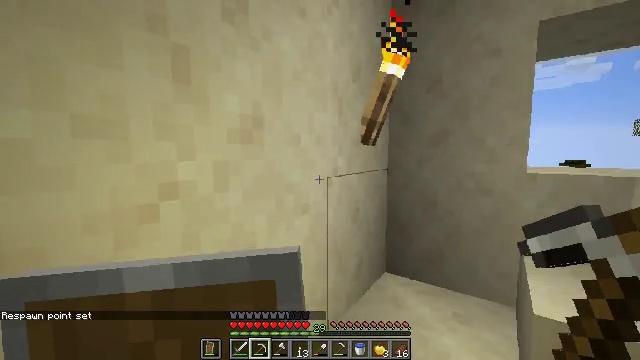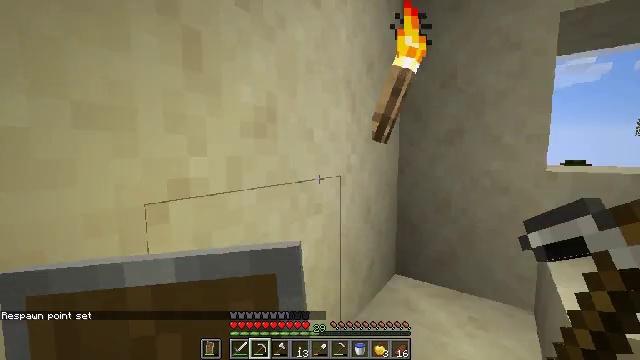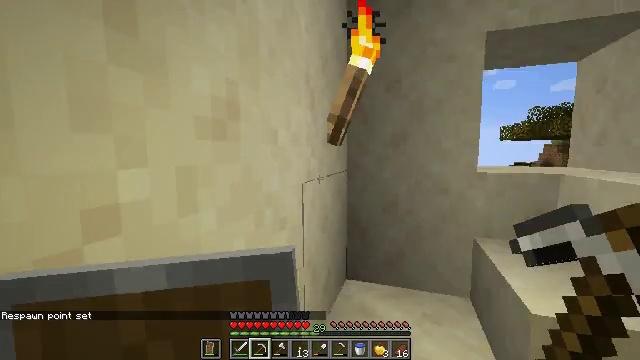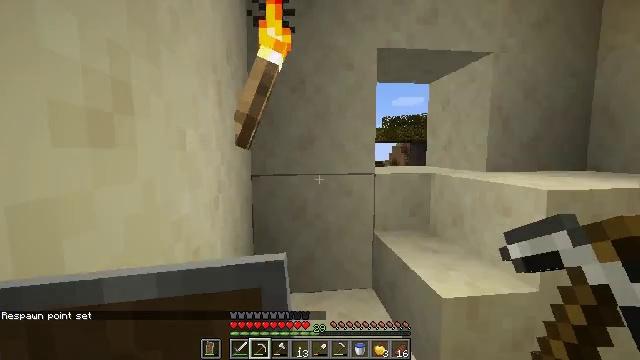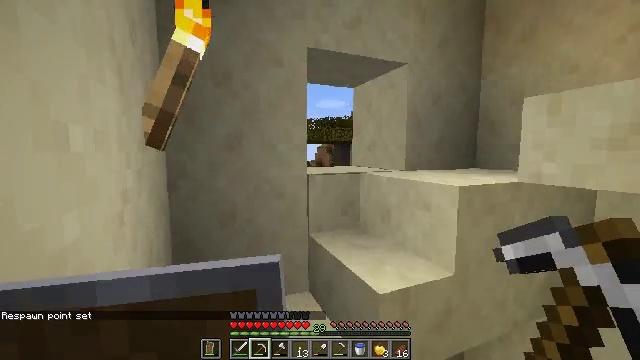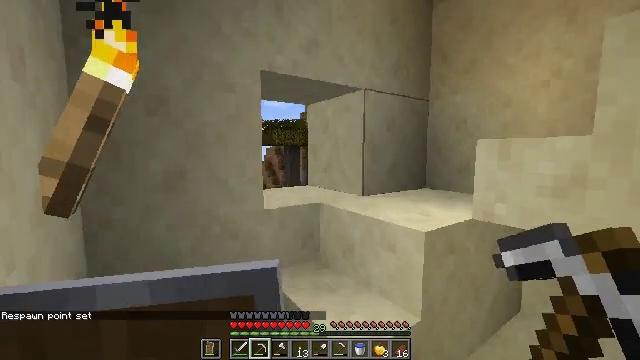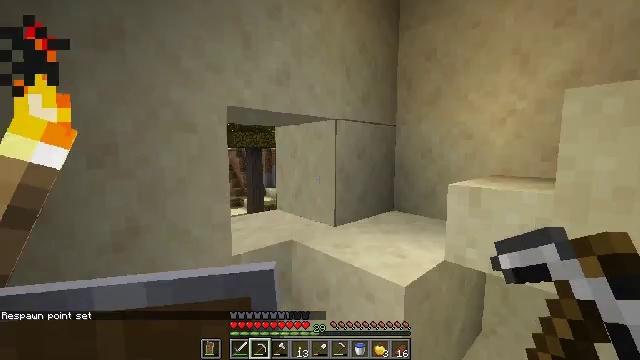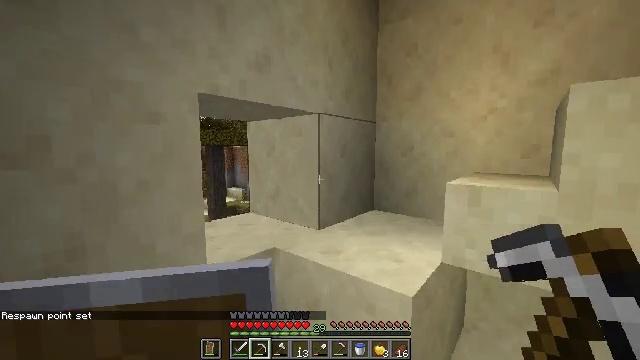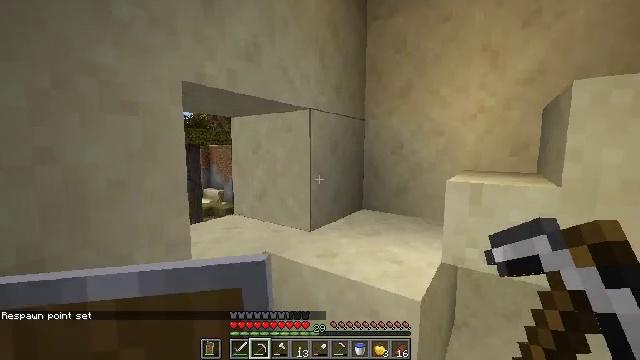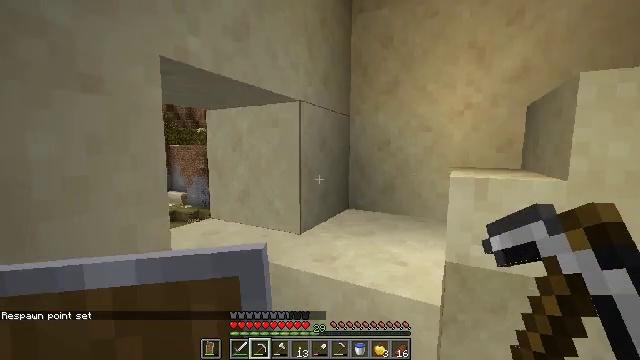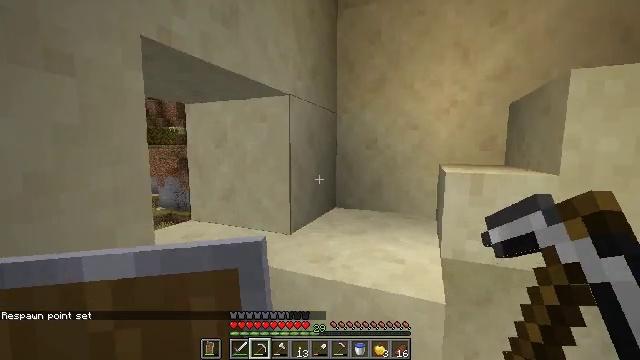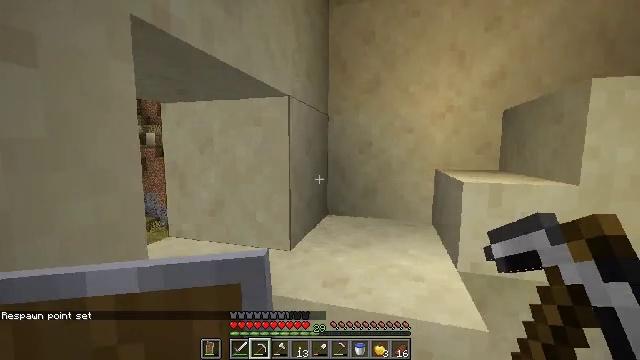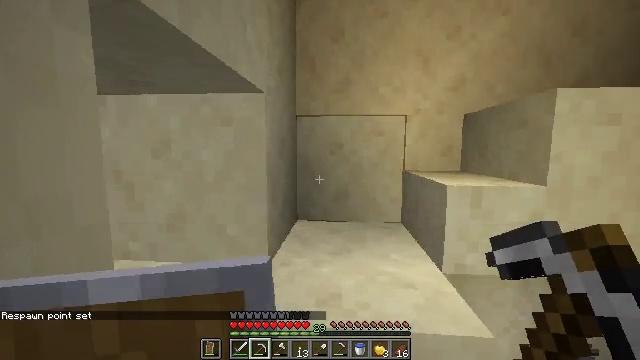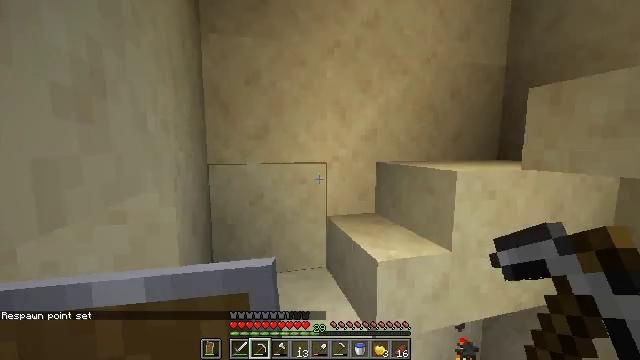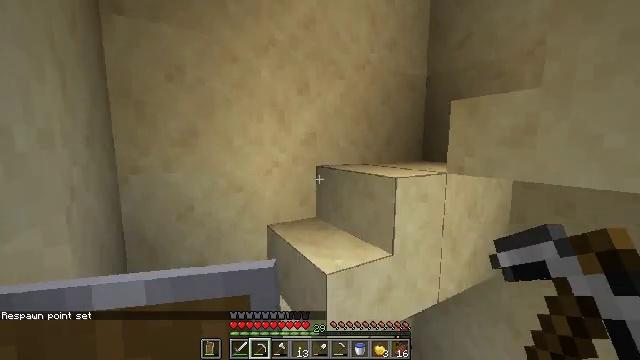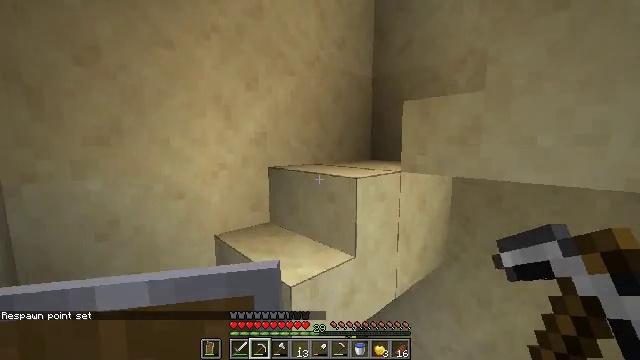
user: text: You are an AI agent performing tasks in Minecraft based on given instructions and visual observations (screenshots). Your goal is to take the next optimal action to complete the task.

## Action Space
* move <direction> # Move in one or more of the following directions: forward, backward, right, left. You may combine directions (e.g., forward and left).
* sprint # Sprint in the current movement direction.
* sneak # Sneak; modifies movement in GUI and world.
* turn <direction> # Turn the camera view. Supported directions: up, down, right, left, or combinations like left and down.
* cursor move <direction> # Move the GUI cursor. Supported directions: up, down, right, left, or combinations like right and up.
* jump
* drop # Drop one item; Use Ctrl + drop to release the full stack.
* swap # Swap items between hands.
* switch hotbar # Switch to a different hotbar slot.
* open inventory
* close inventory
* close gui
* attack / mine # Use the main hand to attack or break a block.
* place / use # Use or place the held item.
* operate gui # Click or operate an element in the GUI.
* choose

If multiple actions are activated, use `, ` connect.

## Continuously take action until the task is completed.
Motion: motion action
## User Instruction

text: Remove a orange terracotta from the inventory.
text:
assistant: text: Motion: move forward and move left
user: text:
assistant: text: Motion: move forward and move left, turn right
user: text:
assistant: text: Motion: move forward and move left, turn right
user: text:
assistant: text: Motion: move forward and move left, turn right
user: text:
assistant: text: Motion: move forward and move left, turn right
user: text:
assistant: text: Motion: move forward and move left, turn right
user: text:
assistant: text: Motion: move forward and move left, turn right
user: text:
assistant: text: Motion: move forward and move left, turn right
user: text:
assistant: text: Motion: move forward and move left, turn right
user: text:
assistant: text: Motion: move forward and move left, turn right
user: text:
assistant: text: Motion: move forward and move left, turn right
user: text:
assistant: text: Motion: move forward and move left, turn right
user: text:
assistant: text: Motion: move forward and move left, turn right
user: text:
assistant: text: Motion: move forward and move left, turn right
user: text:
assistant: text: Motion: move forward and move left, turn right
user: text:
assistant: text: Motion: move forward and move left, turn right
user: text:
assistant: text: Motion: move forward and move left, turn right
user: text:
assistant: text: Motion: move forward and move left, turn right and up
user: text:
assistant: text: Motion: move forward and move left, turn right and up
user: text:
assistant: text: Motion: move forward and move left, turn right and up
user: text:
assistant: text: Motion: move forward and move left, turn right and up
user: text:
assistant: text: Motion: move forward and move left, turn right and up
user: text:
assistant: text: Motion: move left, turn right and up
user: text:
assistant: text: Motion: move left, turn right and up
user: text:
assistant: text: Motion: move left, turn right and up
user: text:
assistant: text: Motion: move left, turn up
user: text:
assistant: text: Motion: move left
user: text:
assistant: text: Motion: move left
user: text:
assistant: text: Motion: move left
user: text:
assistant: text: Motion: move left